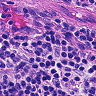
Metastatic tissue present: no